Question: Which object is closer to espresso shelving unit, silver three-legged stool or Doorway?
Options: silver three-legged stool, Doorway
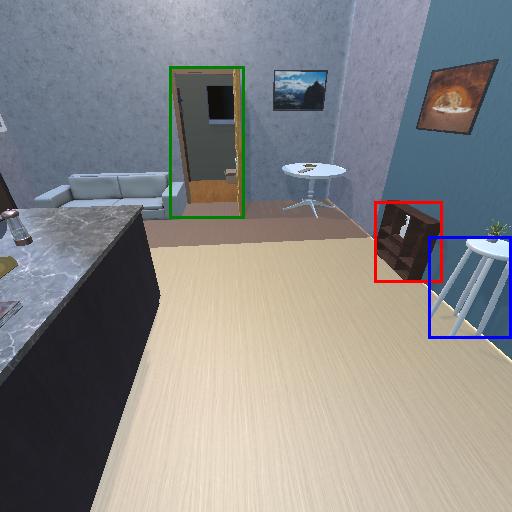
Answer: silver three-legged stool